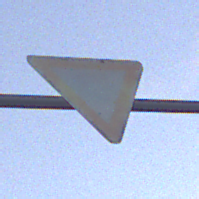
Verkehrszeichen: VorfahrtGewaehren
Umgebung: Outdoor, RoadRail
Tageszeit: SunriseSunset
Wetter: PartlyCloudy
Licht: Natural
Jahreszeit: NotSpecified
Kontrast: LowContrast